Question: In the screenshot DateTime.ToString() method is being called but the date is not getting formatted in expected format (as seen in Quick Watch widnow). Is something wrong ?

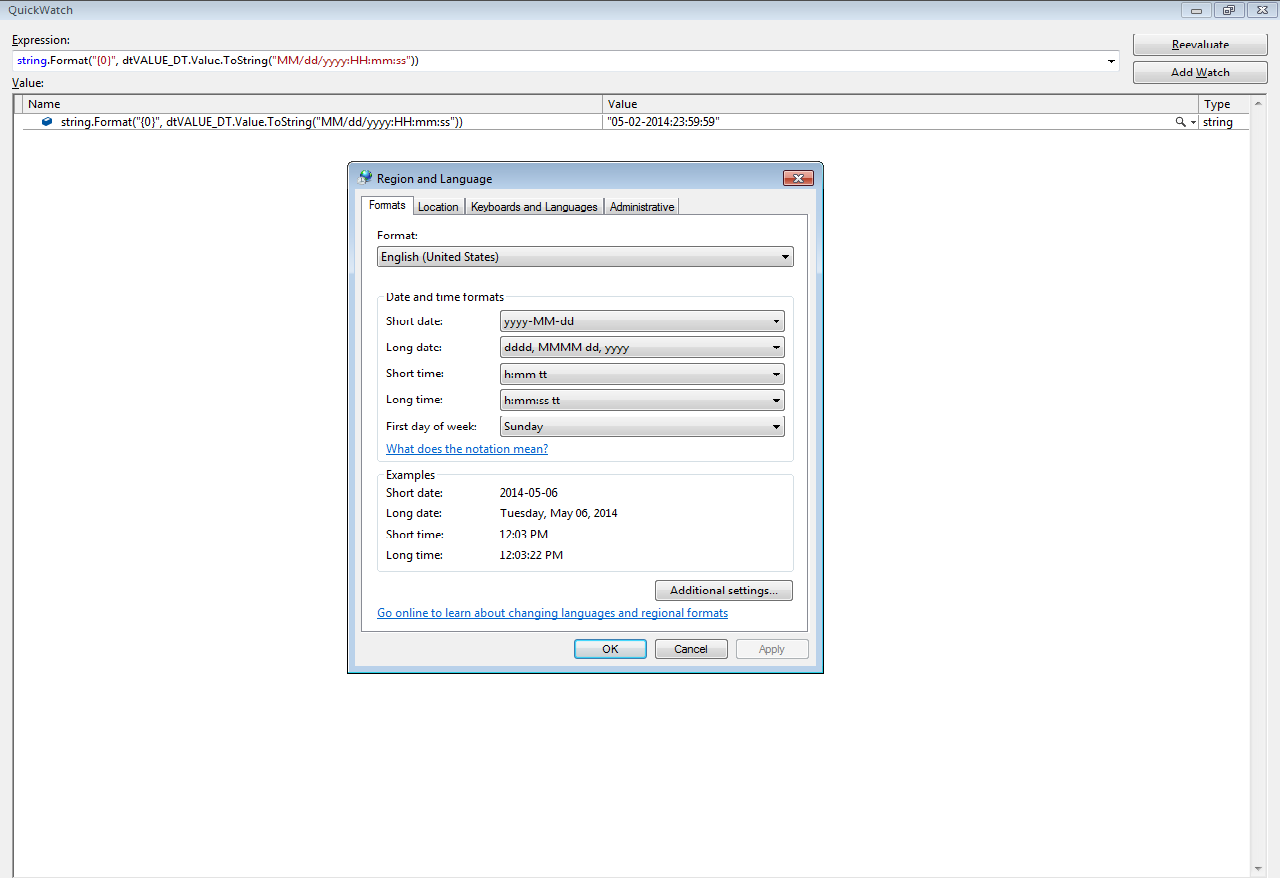
Answer: You are using '/' as separator in your 'ToString' format. But your current culture seems to has '-' as date separator. That is why you see the difference. You can pass 'CultureInfo.InvariantCulture' with 'ToString'.
Like:
'''
DateTimeObject.ToString("MM/dd/yyy HHmmss", CultureInfo.InvariantCulture)
'''